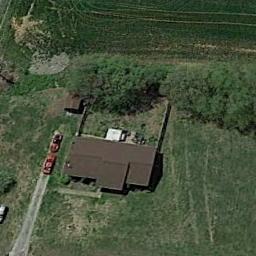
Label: sparse_residential